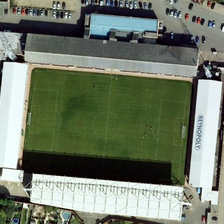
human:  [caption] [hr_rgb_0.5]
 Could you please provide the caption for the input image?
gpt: many cars are near a football field surrounded by four long buildings .

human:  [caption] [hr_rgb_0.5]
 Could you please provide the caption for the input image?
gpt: many cars are near a football field surrounded by four long buildings .

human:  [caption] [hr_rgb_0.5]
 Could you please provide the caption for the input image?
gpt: many cars are near a football field surrounded by four long buildings .

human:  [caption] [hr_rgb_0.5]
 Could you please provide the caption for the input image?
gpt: many cars are near a football field surrounded by four long buildings .

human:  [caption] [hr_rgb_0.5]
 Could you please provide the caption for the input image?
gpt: many cars are near a football field surrounded by four long buildings .